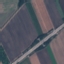
Label: Highway